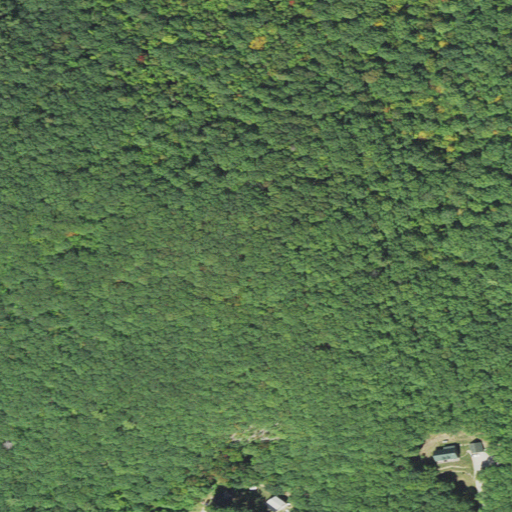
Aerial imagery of mountain in New Hampshire named Hicks Hill containing deciduous forest, mixed forest, open development, shrub, and low intensity development